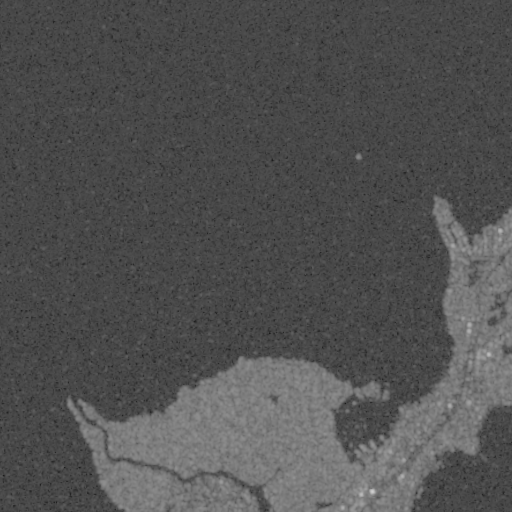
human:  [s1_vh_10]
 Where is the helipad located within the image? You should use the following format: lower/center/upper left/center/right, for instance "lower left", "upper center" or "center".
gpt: The helipad is located in the lower right of the image.
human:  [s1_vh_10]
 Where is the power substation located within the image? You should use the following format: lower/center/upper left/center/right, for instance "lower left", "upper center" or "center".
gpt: The power substation is located in the lower right of the image.
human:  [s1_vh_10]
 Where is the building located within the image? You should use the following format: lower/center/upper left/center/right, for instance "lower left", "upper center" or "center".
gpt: The building is located in the lower right of the image.
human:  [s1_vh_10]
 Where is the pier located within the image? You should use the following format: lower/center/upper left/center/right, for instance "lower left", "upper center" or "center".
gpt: The pier is located in the lower right of the image.
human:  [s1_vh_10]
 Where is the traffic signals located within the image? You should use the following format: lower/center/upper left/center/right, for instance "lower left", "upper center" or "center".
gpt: The traffic signals is located in the lower right of the image.
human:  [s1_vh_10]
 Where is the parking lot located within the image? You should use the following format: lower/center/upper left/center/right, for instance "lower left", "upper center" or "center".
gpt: There is no parking lot in the image.

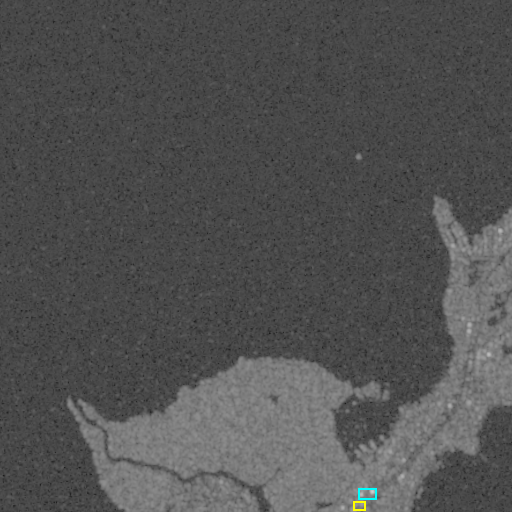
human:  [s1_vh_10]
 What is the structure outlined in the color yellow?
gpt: The structure outlined in yellow is a power substation.
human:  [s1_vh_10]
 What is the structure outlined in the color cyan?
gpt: The structure outlined in cyan is a building.
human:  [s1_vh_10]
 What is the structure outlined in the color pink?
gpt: There is no pink outline.